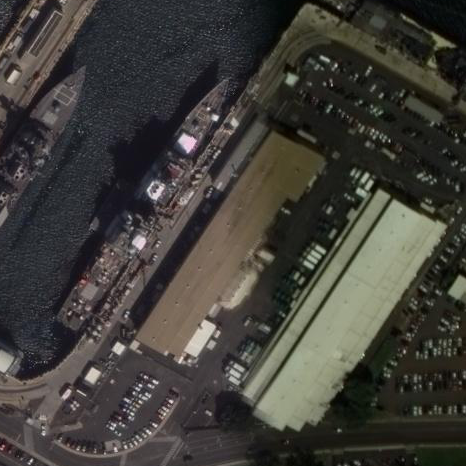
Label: cruiser